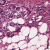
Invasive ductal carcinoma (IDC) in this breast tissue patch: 1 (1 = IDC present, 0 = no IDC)